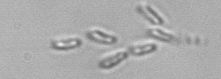
Label: Dinobryon